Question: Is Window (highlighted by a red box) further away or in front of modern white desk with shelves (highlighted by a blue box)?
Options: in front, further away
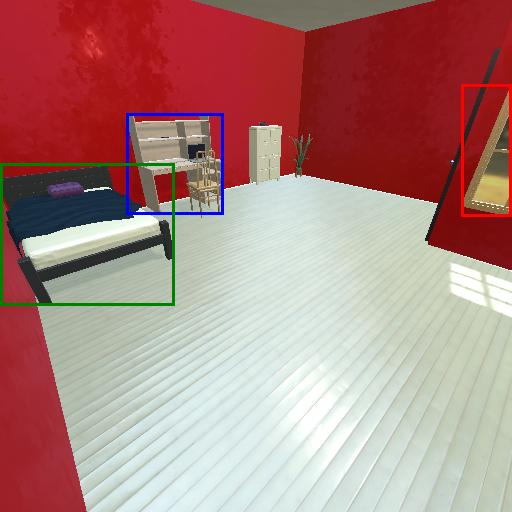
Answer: in front